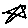
Label: star